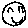
Label: smiley face